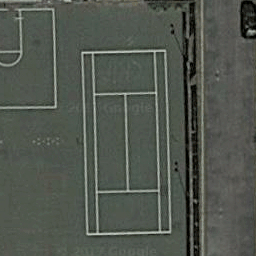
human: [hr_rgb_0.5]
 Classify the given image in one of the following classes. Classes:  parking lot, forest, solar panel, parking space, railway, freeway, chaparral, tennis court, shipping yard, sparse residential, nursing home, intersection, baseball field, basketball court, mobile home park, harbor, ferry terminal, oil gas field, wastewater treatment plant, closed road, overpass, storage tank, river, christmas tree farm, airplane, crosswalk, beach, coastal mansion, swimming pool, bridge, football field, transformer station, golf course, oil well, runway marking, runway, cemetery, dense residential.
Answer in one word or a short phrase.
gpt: tennis court